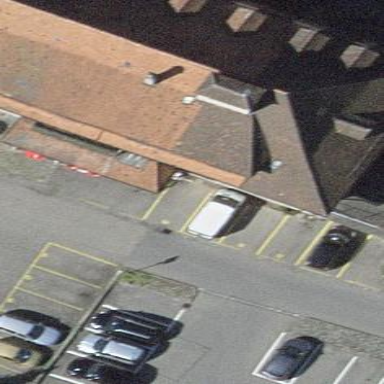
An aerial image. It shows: Building with hipped roof shape.